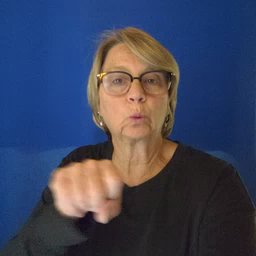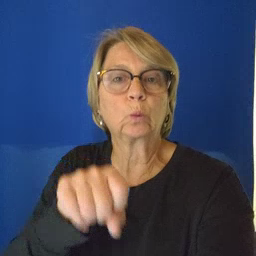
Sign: shoe